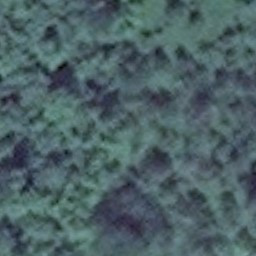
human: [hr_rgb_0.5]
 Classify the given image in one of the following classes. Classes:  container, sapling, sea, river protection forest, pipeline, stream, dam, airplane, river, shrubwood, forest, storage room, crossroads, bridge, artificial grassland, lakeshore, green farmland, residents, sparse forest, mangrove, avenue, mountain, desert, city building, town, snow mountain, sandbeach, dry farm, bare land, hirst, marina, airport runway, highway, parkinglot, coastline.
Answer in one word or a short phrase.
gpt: forest